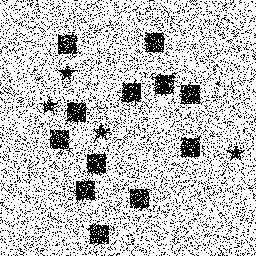
Squares: 12
Triangles: 0
Stars: 4
Total shapes: 16